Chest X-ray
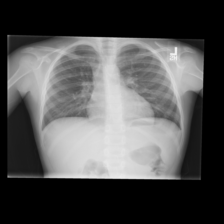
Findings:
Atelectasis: negative
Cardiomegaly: negative
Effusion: negative
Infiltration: negative
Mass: negative
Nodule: negative
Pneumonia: negative
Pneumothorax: negative
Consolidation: negative
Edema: negative
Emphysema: negative
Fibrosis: negative
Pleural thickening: negative
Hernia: negative